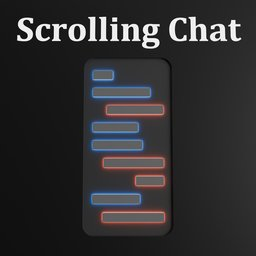
Label: electronics